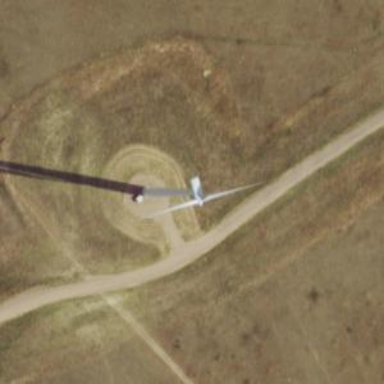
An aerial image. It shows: Wind generator using wind turbines of horizontal axis.